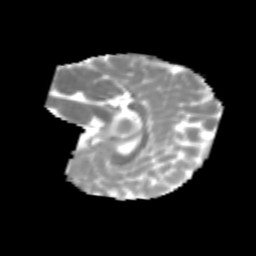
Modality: MD
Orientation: sagittal
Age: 5
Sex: male
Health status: healthy